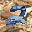
Label: 2